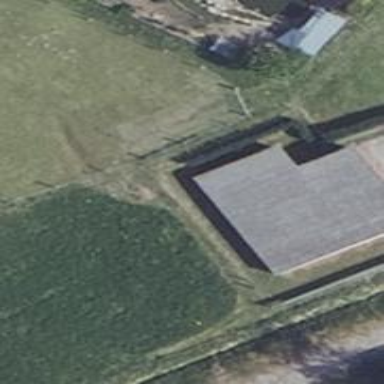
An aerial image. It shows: Shed.